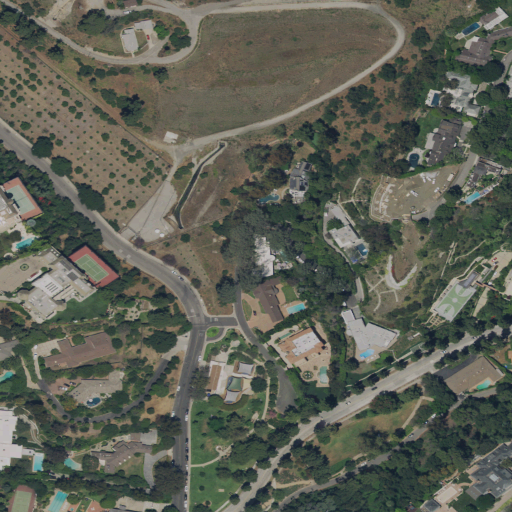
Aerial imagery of valley in California named Higgins Canyon containing low intensity development, open development, medium intensity development, shrub, mixed forest, evergreen forest, and high intensity development